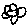
Label: flower